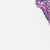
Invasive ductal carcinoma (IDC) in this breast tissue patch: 0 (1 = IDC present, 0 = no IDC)